Question: New to laravel and I am trying to setup the user auth. I am using laravel 5.1 so I had to add
'''
"bestmomo/scafold": "dev-master"
'''
to composer.json
also in my composer.json
'''
"autoload": {
"classmap": [
"database"
],
"psr-4": {
"TestApp\": "app/"
}
},
'''
This lets me bring up the register and login pages at /auth/login , /auth/register.
When I complete register it throws back
'''
FatalErrorException in HomeController.php line 8:
Class 'App\Http\Controllers\Controller' not found
in HomeController.php line 8
'''
I have also named my app using
'''
php artisan app:name TestApp
'''
The user details are stored correctly in the db, then when I navigate anywhere on the site it throws the error because im assuming its recognised the session.
I haven't strayed far from guides and this is a simple setup, not sure why its not working.
I am not sure where the "HomeController" is but the default controller in my dir is Controller.php and contains
'''
namespace TestApp\Http\Controllers;
use TestApp\Http\Controllers\Controller;
use Illuminate\Foundation\Bus\DispatchesJobs;
use Illuminate\Routing\Controller as BaseController;
use Illuminate\Foundation\Validation\ValidatesRequests;
abstract class Controller extends BaseController
{
use DispatchesJobs, ValidatesRequests;
}
'''
The Dir structure is as follows

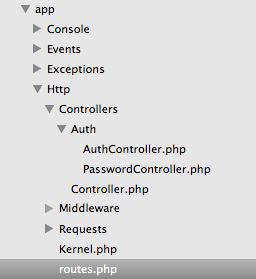
Answer: When you change your app name your application namespace is also changed , so your application namespace is right now TestApp. so in your HomeController file change your use statement , its still using previous namespace , you should use
'''
use TestApp\Http\Controllers\Controller;
'''